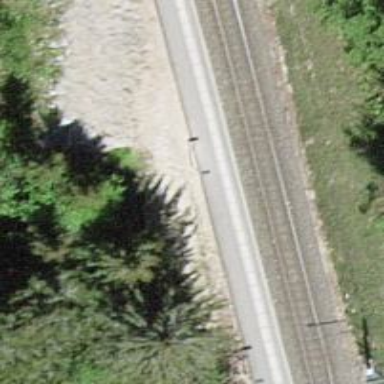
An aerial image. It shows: Platform on the railway.